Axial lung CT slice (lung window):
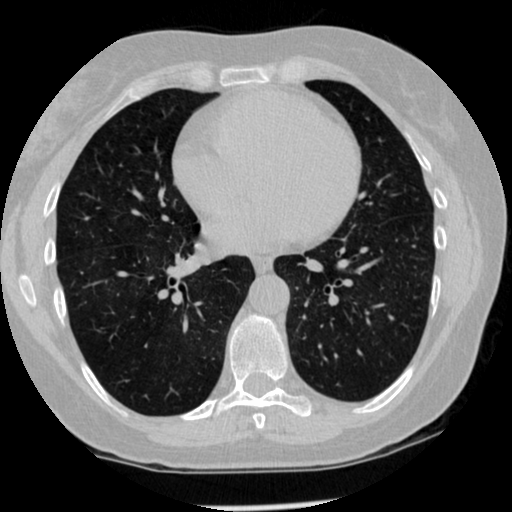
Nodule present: no